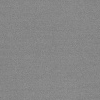
Atmospheric dust classification: dusty